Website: macys
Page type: delivery-shipping
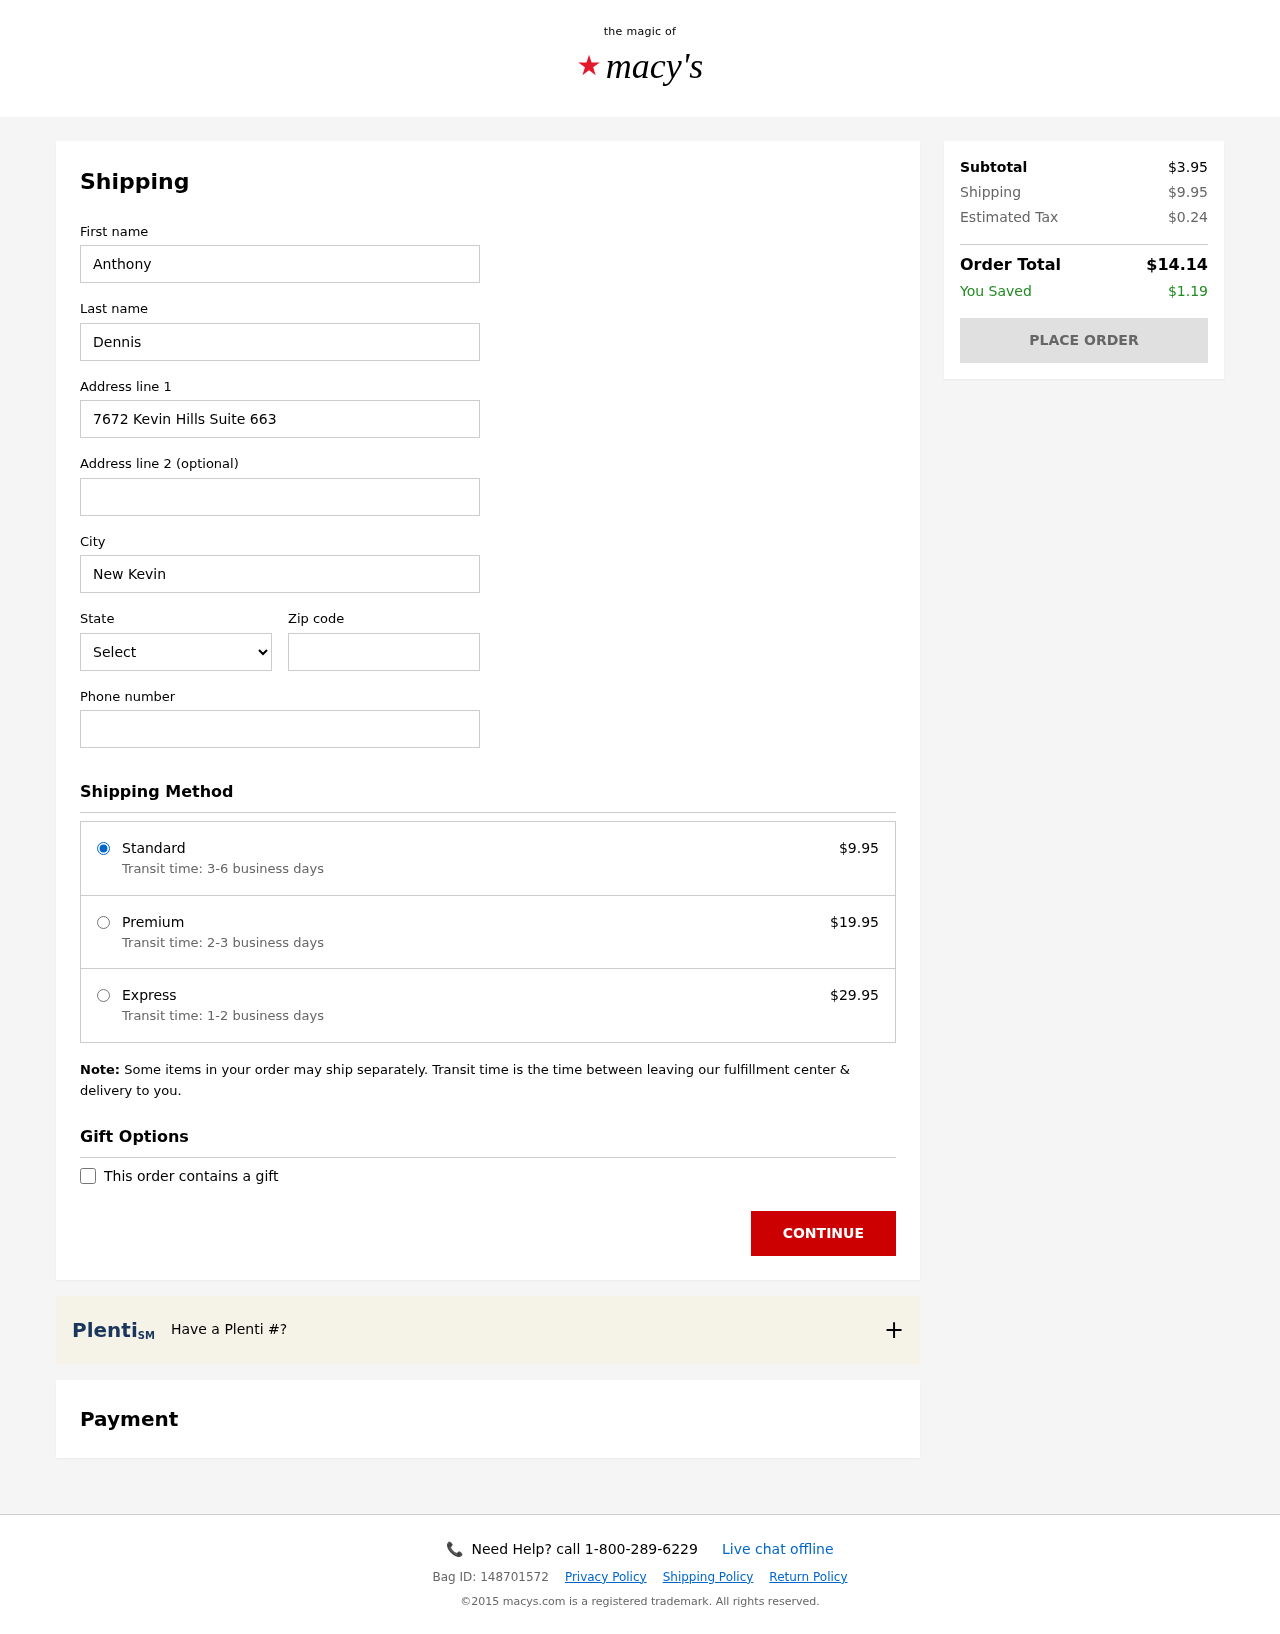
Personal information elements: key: PII_CITY
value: New Kevinbury
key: PII_FIRSTNAME
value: Anthony
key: PII_LASTNAME
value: Dennis
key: PII_PHONE
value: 3767963417
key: PII_POSTCODE
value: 88651
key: PII_STATE_ABBR
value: AZ
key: PII_STREET
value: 7672 Kevin Hills Suite 663
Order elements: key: ORDER_SHIPPING_COST
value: $9.95
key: ORDER_SHIPPING_PREMIUM
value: $19.95
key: ORDER_SHIPPING_EXPRESS
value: $29.95
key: ORDER_SUBTOTAL
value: $3.95
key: ORDER_TAX
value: $0.24
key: ORDER_TOTAL
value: $14.14
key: ORDER_SAVINGS
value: $1.19